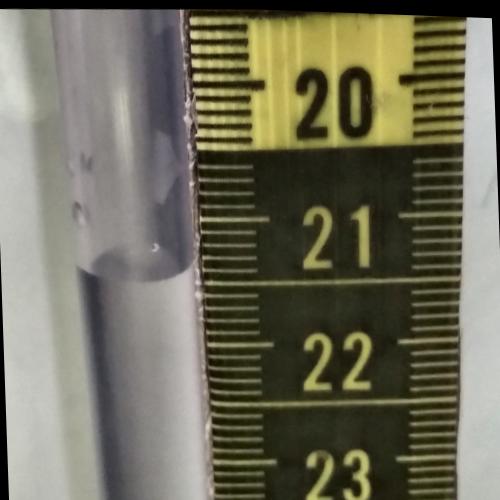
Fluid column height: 21.4 cm